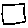
Label: square